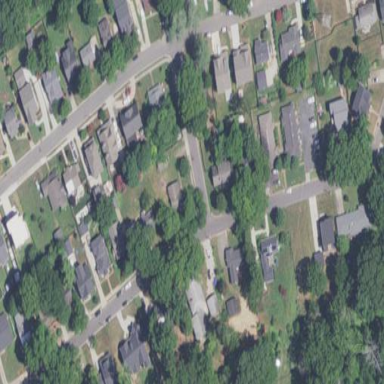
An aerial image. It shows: This residential area consists of single-family homes.